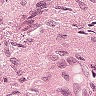
Metastatic tissue present: yes